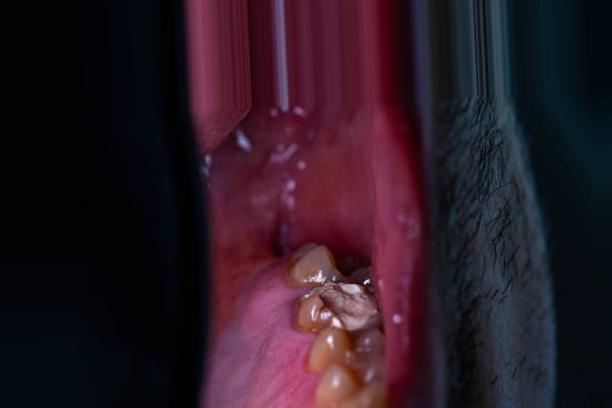
Condition: Caries